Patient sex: F
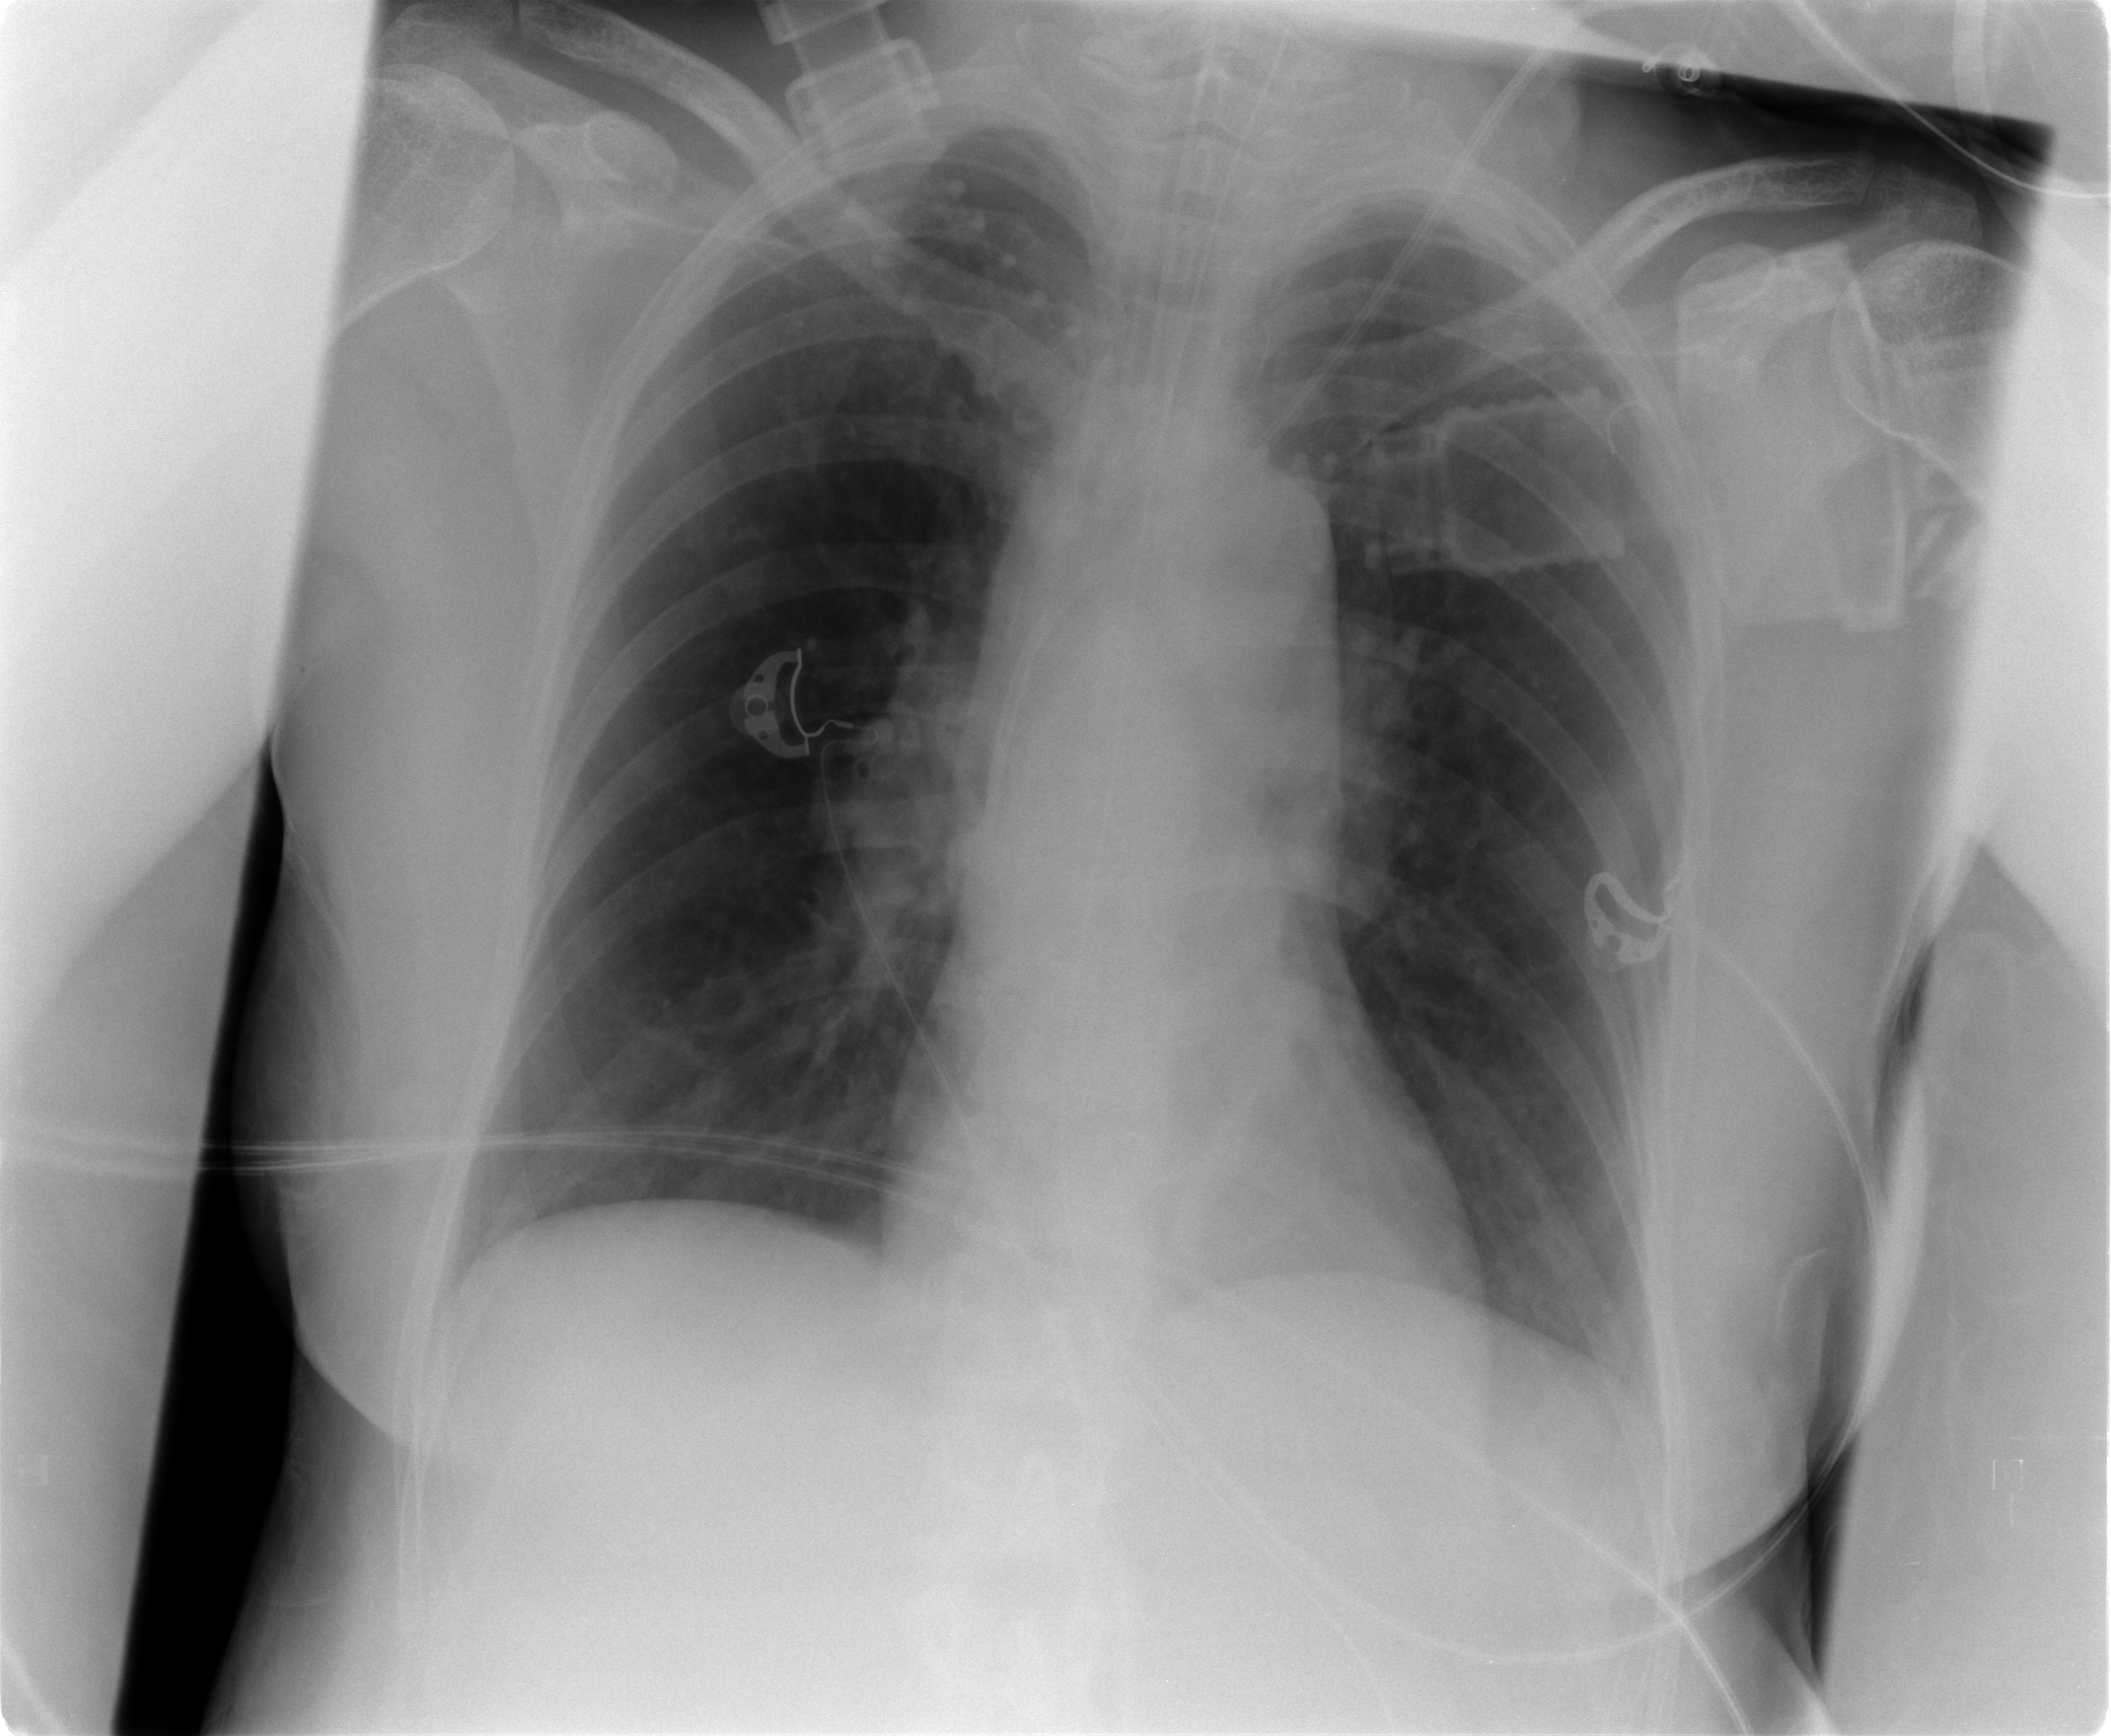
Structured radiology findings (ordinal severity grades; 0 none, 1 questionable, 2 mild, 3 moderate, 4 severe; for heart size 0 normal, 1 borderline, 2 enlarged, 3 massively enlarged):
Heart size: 0
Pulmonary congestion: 0
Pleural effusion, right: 0
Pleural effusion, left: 0
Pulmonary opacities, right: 0
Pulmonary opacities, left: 0
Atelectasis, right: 1
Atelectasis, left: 1